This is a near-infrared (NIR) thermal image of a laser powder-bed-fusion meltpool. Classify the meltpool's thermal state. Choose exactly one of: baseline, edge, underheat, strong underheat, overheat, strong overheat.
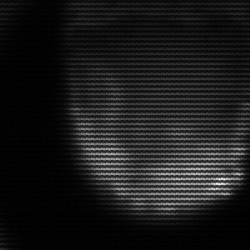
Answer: edge